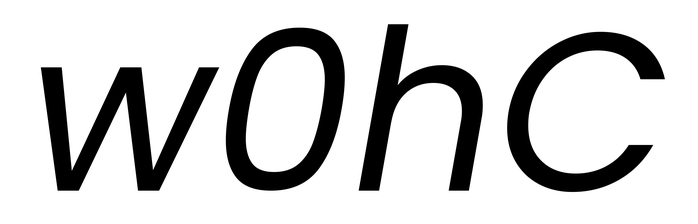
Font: Poppins-Italic